Aerial crown-view tile of a tropical tree (Barro Colorado Island, Panama), acquired 20240918:
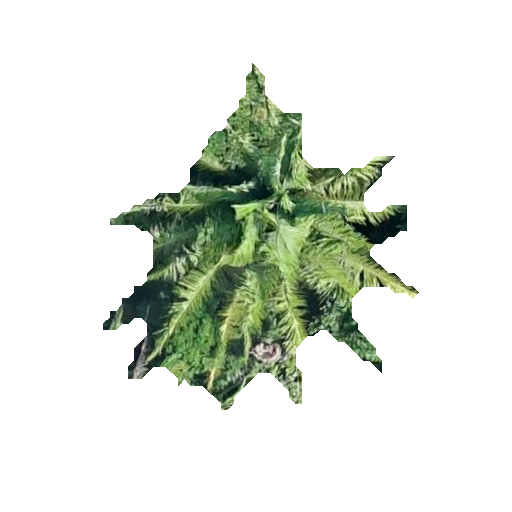
Species: Attalea butyracea
GBIF accepted scientific name: Attalea butyracea
Crown area: 82.693 m²